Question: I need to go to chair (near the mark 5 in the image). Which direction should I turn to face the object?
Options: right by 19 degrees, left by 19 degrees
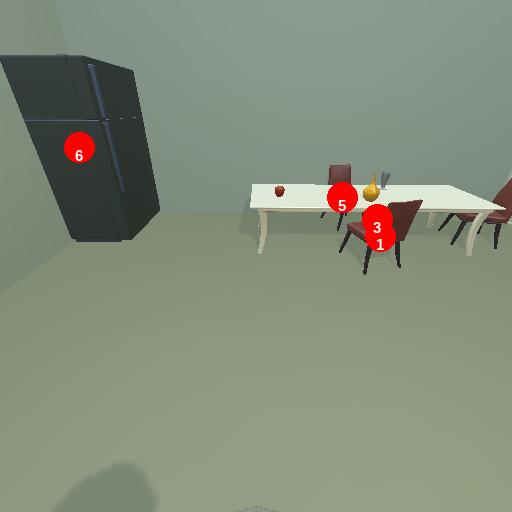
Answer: right by 19 degrees